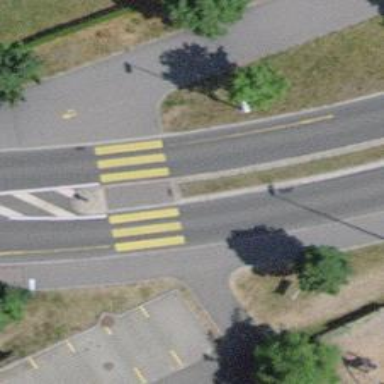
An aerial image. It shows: Kerb barrier.